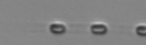
Label: Skeletonema